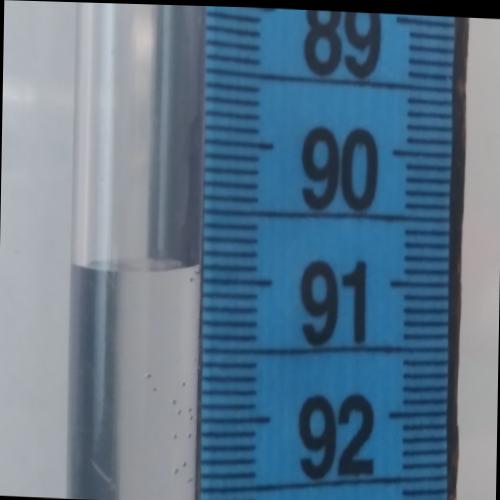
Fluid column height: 90.9 cm